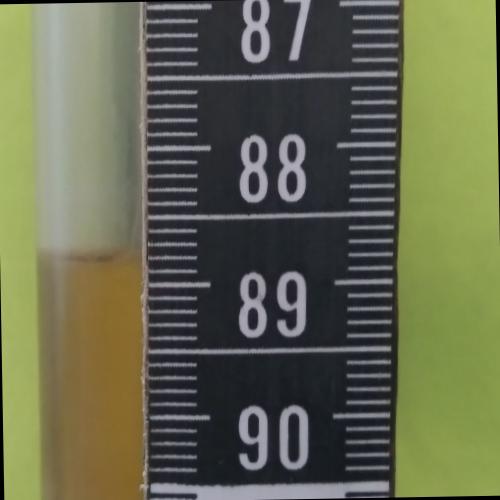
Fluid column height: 88.8 cm